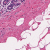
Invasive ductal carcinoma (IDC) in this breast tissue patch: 0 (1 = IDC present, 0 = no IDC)